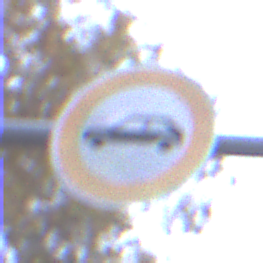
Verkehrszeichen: VerbotPersonenkraftwagen
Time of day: SunriseSunset
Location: Outdoor (Urban)
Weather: PartlyCloudy
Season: NotSpecified
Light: Natural